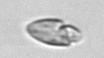
Label: Katodinium_or_Torodinium